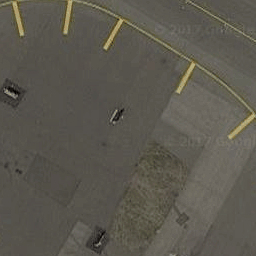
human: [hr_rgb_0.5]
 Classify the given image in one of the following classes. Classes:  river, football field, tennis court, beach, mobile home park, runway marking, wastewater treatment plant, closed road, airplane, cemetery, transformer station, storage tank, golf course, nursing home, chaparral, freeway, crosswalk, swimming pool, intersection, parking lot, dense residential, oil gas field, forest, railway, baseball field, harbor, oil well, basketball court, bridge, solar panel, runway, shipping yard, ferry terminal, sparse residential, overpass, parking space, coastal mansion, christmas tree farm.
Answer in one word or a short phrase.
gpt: runway marking